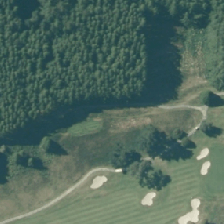
Land cover: urban_parkland